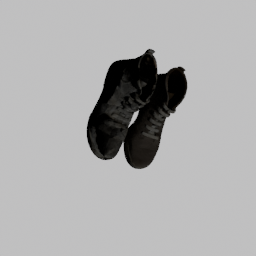
Label: people